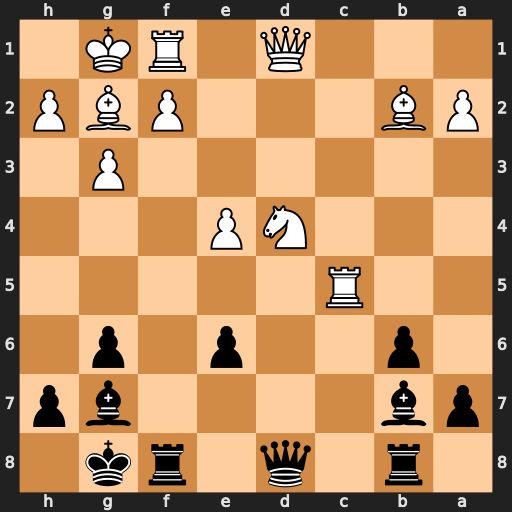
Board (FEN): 1r1q1rk1/pb4bp/1p2p1p1/2R5/3NP3/6P1/PB3PBP/3Q1RK1
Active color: b
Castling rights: -
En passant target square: -
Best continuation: bxc5 Nxe6 Qxd1 Rxd1 Bxb2